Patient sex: M
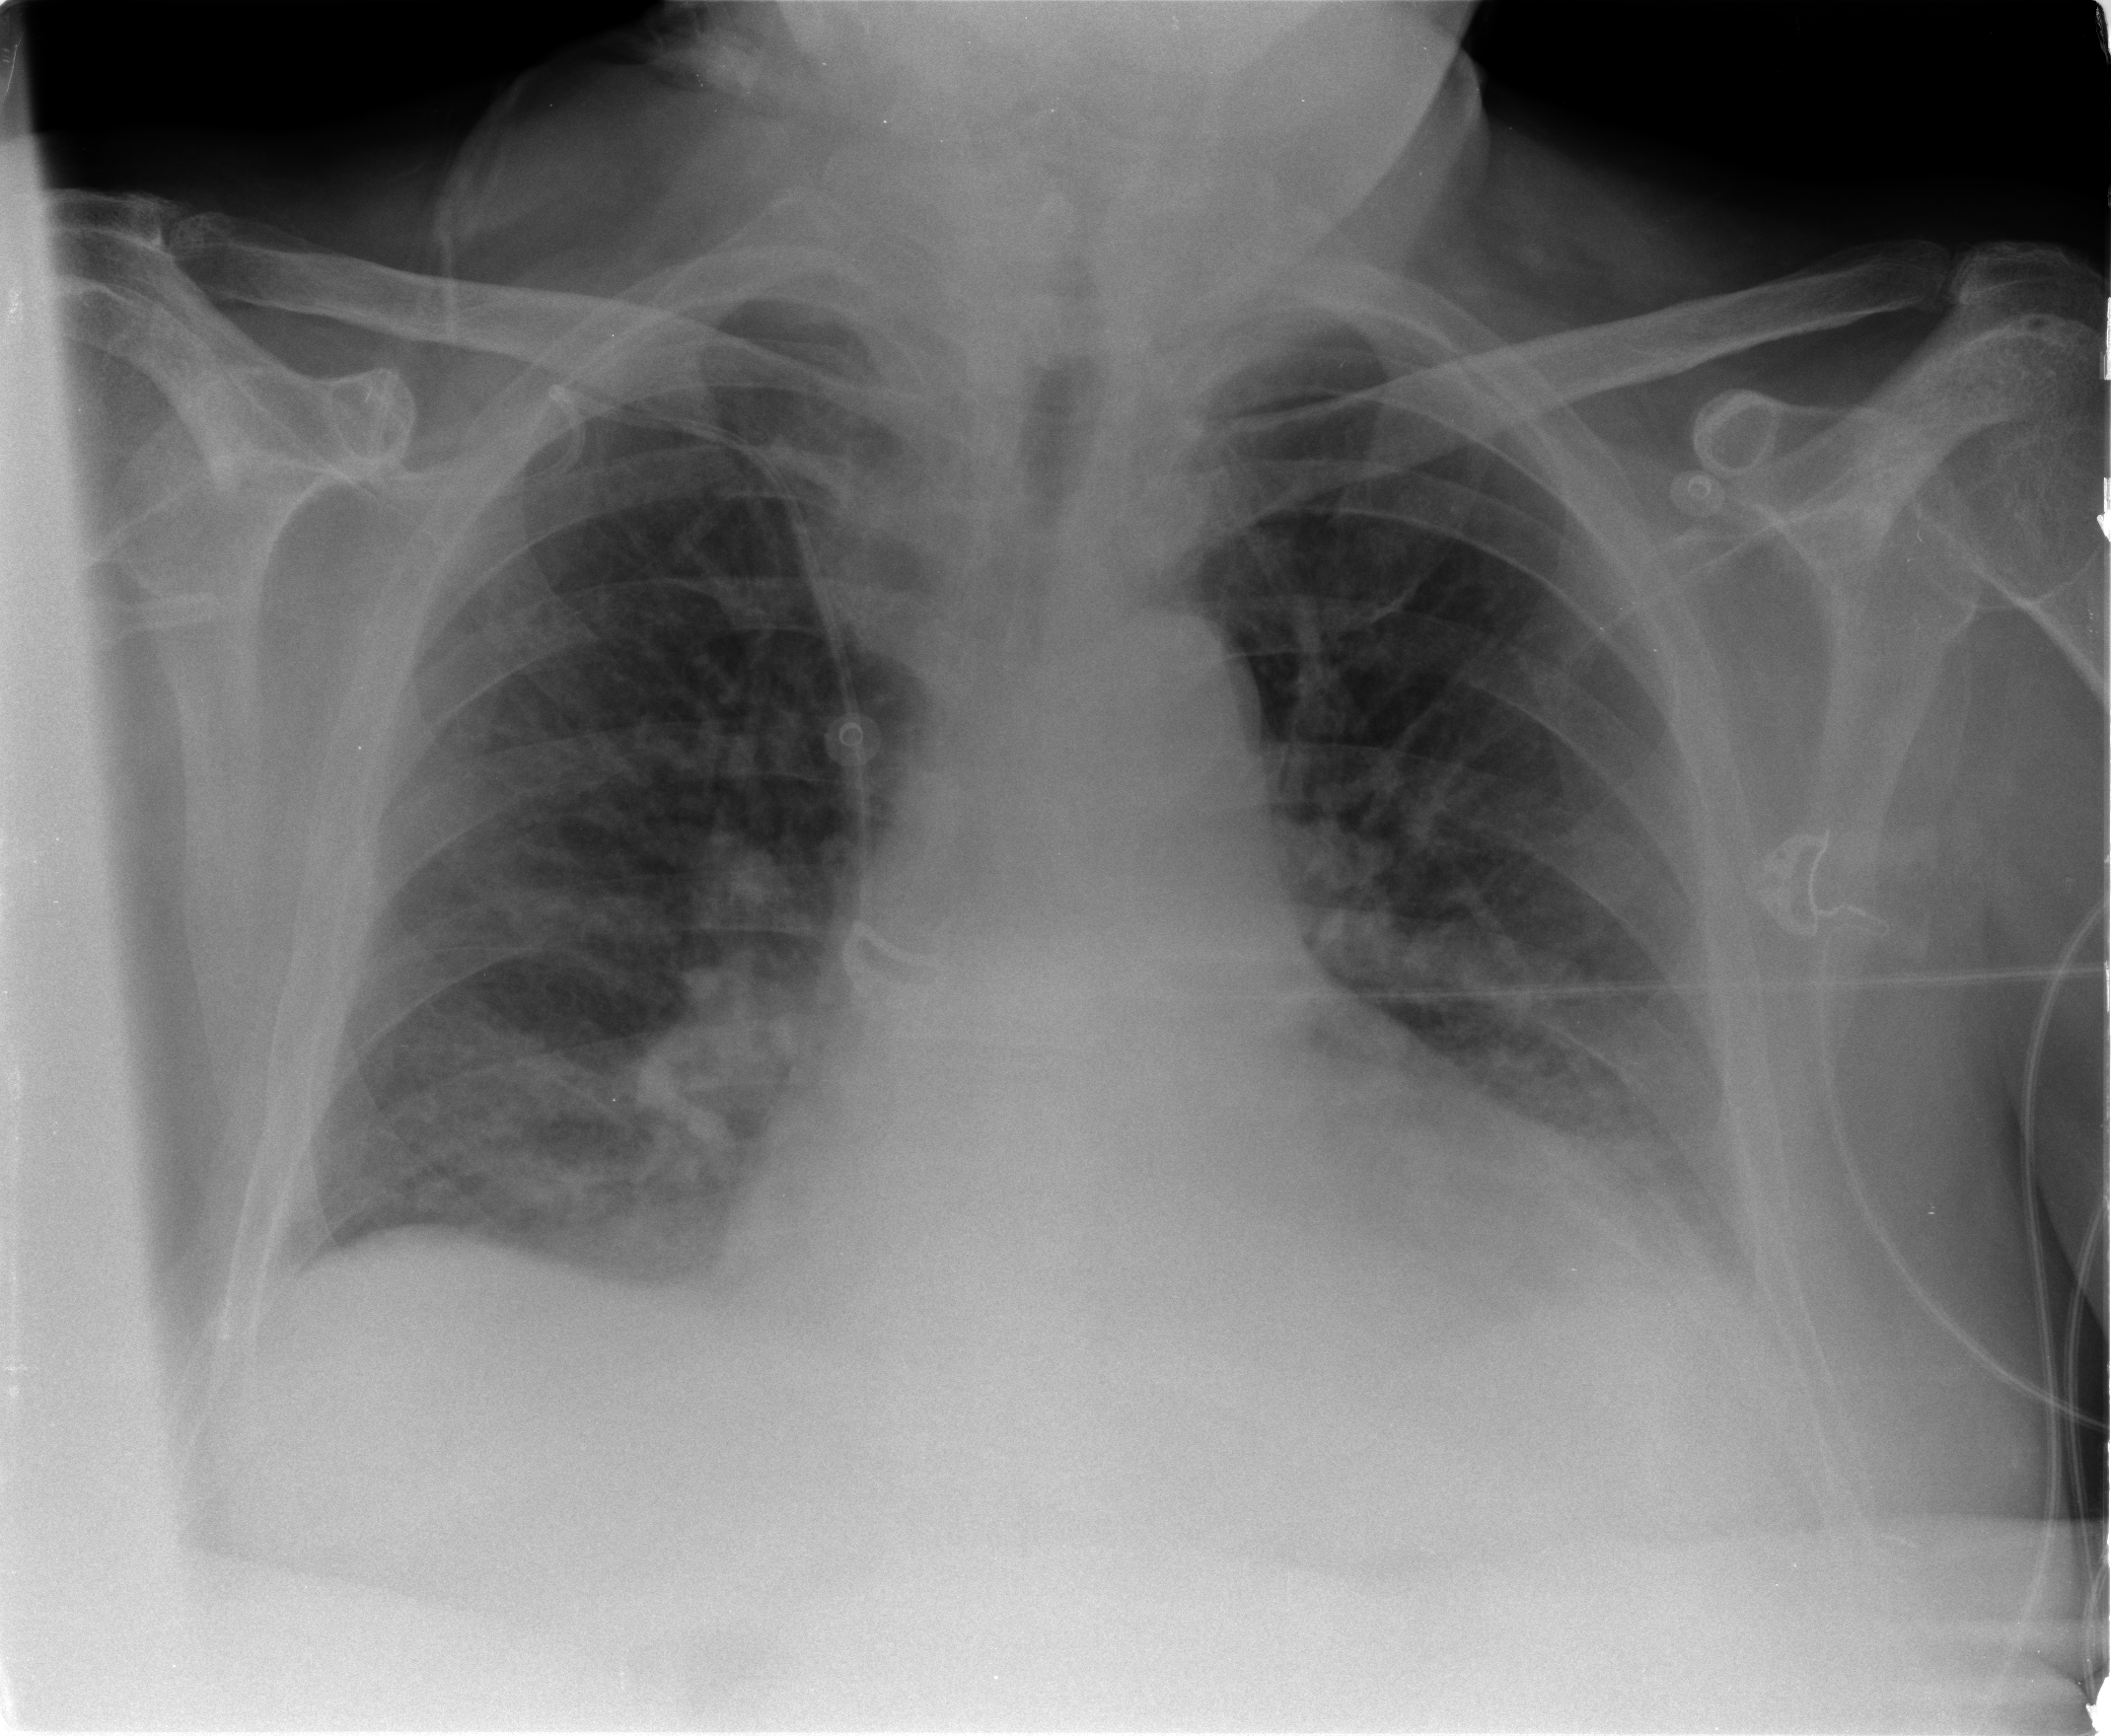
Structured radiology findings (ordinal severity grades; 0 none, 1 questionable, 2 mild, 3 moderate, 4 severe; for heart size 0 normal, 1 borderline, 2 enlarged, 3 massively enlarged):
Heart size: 2
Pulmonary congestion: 2
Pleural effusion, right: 1
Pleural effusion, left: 2
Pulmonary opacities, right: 2
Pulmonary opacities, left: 2
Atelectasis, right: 2
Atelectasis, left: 1